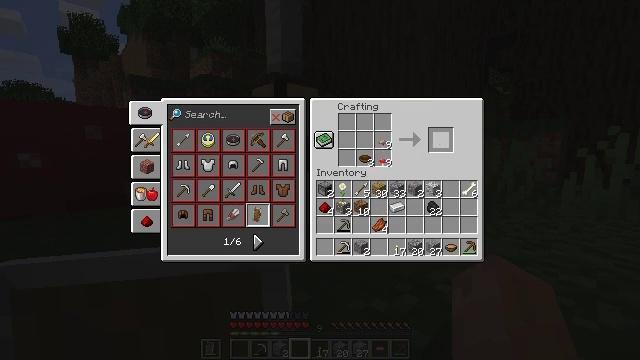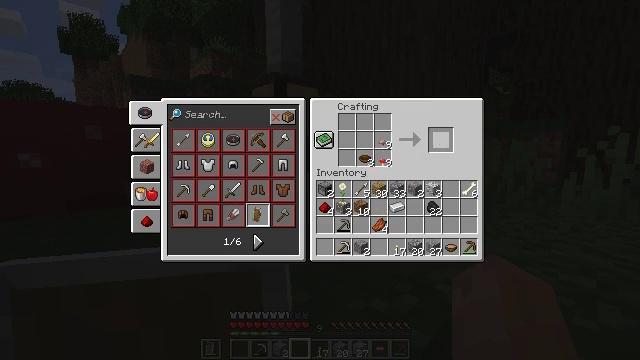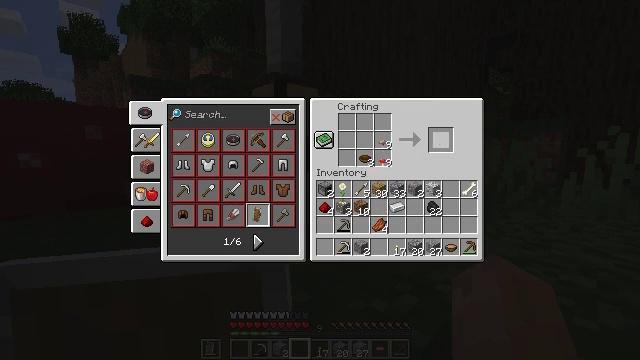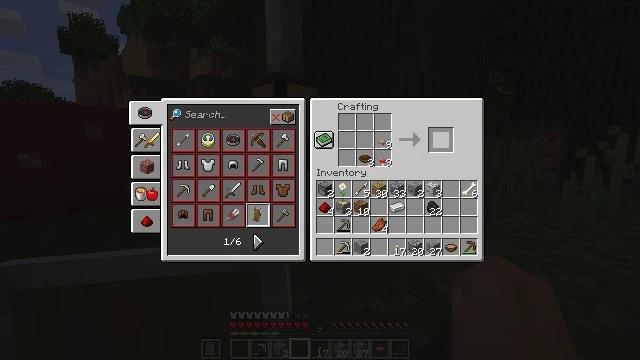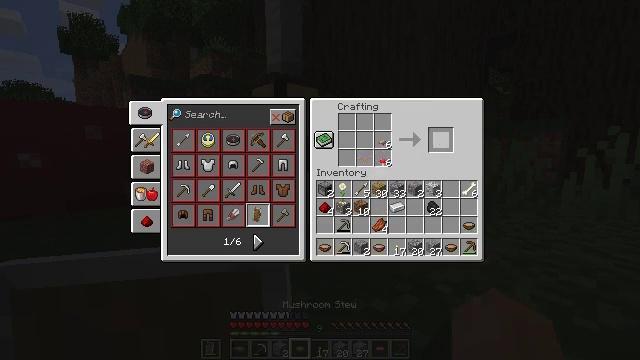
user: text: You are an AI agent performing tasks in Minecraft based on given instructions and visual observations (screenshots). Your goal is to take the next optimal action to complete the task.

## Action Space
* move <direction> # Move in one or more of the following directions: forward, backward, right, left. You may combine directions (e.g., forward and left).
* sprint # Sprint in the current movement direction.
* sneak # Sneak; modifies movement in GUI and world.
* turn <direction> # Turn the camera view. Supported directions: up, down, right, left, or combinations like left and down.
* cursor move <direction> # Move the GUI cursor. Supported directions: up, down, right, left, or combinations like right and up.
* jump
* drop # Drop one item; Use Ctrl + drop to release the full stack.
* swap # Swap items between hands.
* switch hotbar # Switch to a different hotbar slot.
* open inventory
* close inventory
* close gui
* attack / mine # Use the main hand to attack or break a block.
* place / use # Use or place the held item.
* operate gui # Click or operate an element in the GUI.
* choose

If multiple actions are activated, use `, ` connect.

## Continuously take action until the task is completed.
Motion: motion action
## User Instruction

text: Craft some mushroom stew with a bowl and mushrooms.
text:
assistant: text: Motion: sneak, operate gui
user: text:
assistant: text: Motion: sneak, operate gui
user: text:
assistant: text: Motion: sneak
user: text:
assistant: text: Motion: sneak
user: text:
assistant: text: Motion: sneak